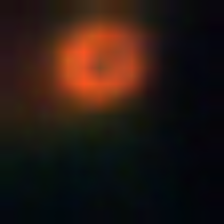
Taxon: NanoPlankton
Group: Other